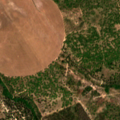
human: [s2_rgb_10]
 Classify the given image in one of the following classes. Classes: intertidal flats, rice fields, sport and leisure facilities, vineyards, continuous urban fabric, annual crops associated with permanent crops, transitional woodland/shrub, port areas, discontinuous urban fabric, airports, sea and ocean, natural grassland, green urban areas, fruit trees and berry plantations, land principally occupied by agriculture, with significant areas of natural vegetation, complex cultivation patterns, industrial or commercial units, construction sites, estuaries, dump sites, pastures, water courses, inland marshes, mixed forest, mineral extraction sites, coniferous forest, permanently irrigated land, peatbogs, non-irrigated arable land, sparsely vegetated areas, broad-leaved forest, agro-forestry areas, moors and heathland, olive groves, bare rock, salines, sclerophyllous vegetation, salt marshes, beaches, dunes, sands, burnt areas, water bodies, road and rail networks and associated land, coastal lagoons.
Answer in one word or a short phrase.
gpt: permanently irrigated land, agro-forestry areas, broad-leaved forest, transitional woodland/shrub